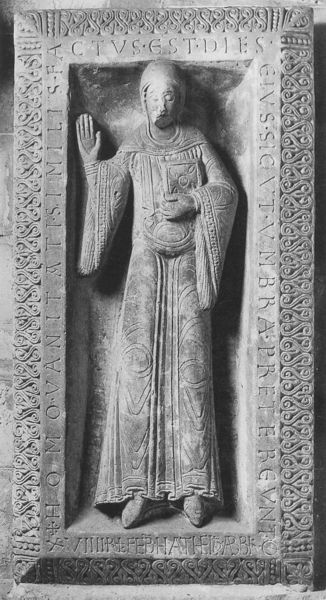
Titel: Grabplatte der Äbtissin Adelheid I
Standort: Quedlinburg, Stiftskirche (EU - D - Sachsen-Anhalt)
Schlagwörter: hand, grau, kleid, schmuck, ornament, alt, band, rahmen, stein, tod, figur, gewand, skulptur, relief, church, priest, religious, white, black, face, nose, portrait, robe, sleeve, inschrift, gown, liegend, groß, sandstein, grab, jesus, man, stone, mittelalter, erhoben, priester, romanik, segen, head, heiliger, eyes, feet, male, black and white, mouth, photo, sculpture, statue, grabmal, person, human, waving, clothes, romanisch, latein, inscription, epitaph, monk, cloth, fingers, grabstein, book, figure, grabplatte, gewandfigur, carving, clothing, bible, blessing, standing, border, praying, latin, preister, text, sleeves, niche, einhalt, gemeisselt, tomb, holding, raised, panel, brows, closed, cowl, hand mal, dies ist gottes, franzisk, lids, bas, hears, fubgers